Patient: sex F, age 63
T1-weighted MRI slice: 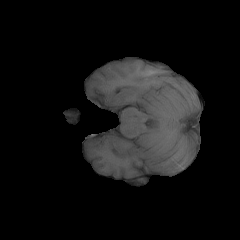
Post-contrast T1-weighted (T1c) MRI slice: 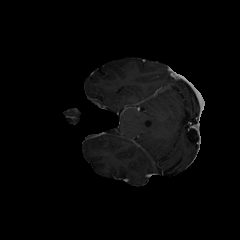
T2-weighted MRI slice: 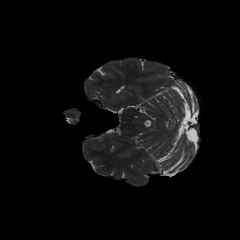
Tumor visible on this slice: no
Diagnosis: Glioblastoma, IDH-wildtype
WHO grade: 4